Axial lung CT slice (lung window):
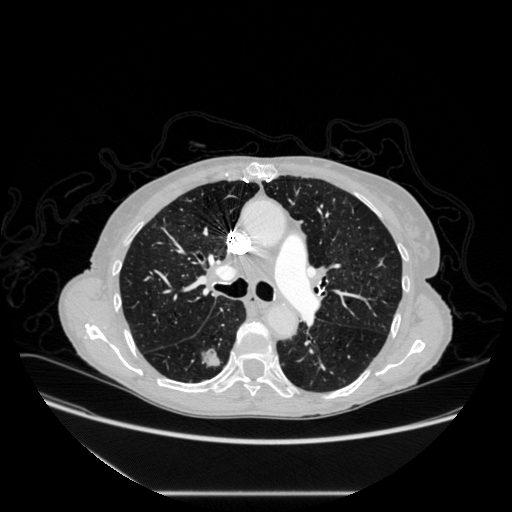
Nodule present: yes
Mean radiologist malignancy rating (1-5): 4.25